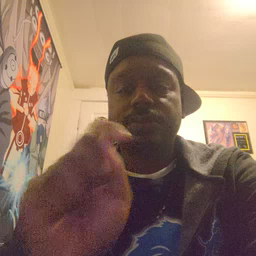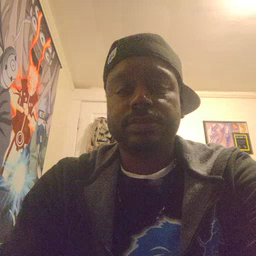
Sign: potty